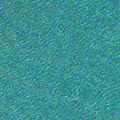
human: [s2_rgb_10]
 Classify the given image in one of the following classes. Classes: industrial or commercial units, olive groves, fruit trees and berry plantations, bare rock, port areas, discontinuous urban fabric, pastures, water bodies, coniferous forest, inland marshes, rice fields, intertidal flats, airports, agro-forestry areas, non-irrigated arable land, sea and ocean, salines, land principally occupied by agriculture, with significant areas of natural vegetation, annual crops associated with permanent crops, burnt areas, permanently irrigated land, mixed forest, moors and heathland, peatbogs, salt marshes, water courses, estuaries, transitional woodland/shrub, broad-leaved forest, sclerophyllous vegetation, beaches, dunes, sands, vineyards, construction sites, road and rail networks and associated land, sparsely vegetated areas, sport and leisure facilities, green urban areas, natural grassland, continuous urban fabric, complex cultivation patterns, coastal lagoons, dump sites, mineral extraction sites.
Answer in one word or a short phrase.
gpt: sea and ocean